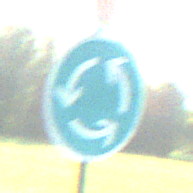
Verkehrszeichen: Kreisverkehr
Zusatzzeichen oben: VorfahrtGewaehren
Umgebung: Outdoor, Nature
Tageszeit: MorningAfternoon
Wetter: PartlyCloudy
Licht: Natural
Jahreszeit: NotSpecified
Kontrast: HighContrast